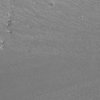
Atmospheric dust classification: not_dusty